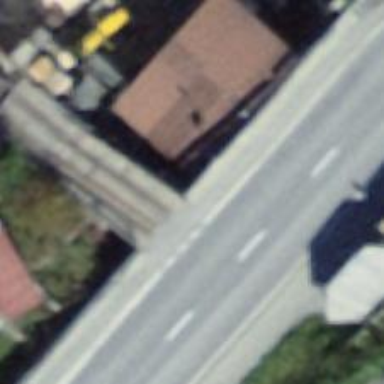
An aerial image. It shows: Bus stop with platform for public transport.